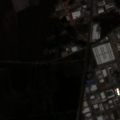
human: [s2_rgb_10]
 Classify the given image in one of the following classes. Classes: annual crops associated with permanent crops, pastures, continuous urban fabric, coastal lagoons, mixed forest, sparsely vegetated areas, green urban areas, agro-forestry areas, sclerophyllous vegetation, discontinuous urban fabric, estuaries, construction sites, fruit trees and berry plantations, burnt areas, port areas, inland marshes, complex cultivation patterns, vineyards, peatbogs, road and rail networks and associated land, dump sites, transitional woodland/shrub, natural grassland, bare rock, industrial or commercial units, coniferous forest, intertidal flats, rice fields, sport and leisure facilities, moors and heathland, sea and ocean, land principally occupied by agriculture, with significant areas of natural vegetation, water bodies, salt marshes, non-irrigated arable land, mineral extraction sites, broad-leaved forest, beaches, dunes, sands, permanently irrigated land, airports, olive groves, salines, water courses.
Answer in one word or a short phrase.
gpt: discontinuous urban fabric, industrial or commercial units, land principally occupied by agriculture, with significant areas of natural vegetation, coniferous forest, transitional woodland/shrub